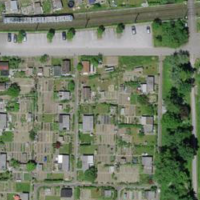
EUNIS habitat code: 53
Species observed at this site:
Juglans regia
Lamium galeobdolon